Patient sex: F
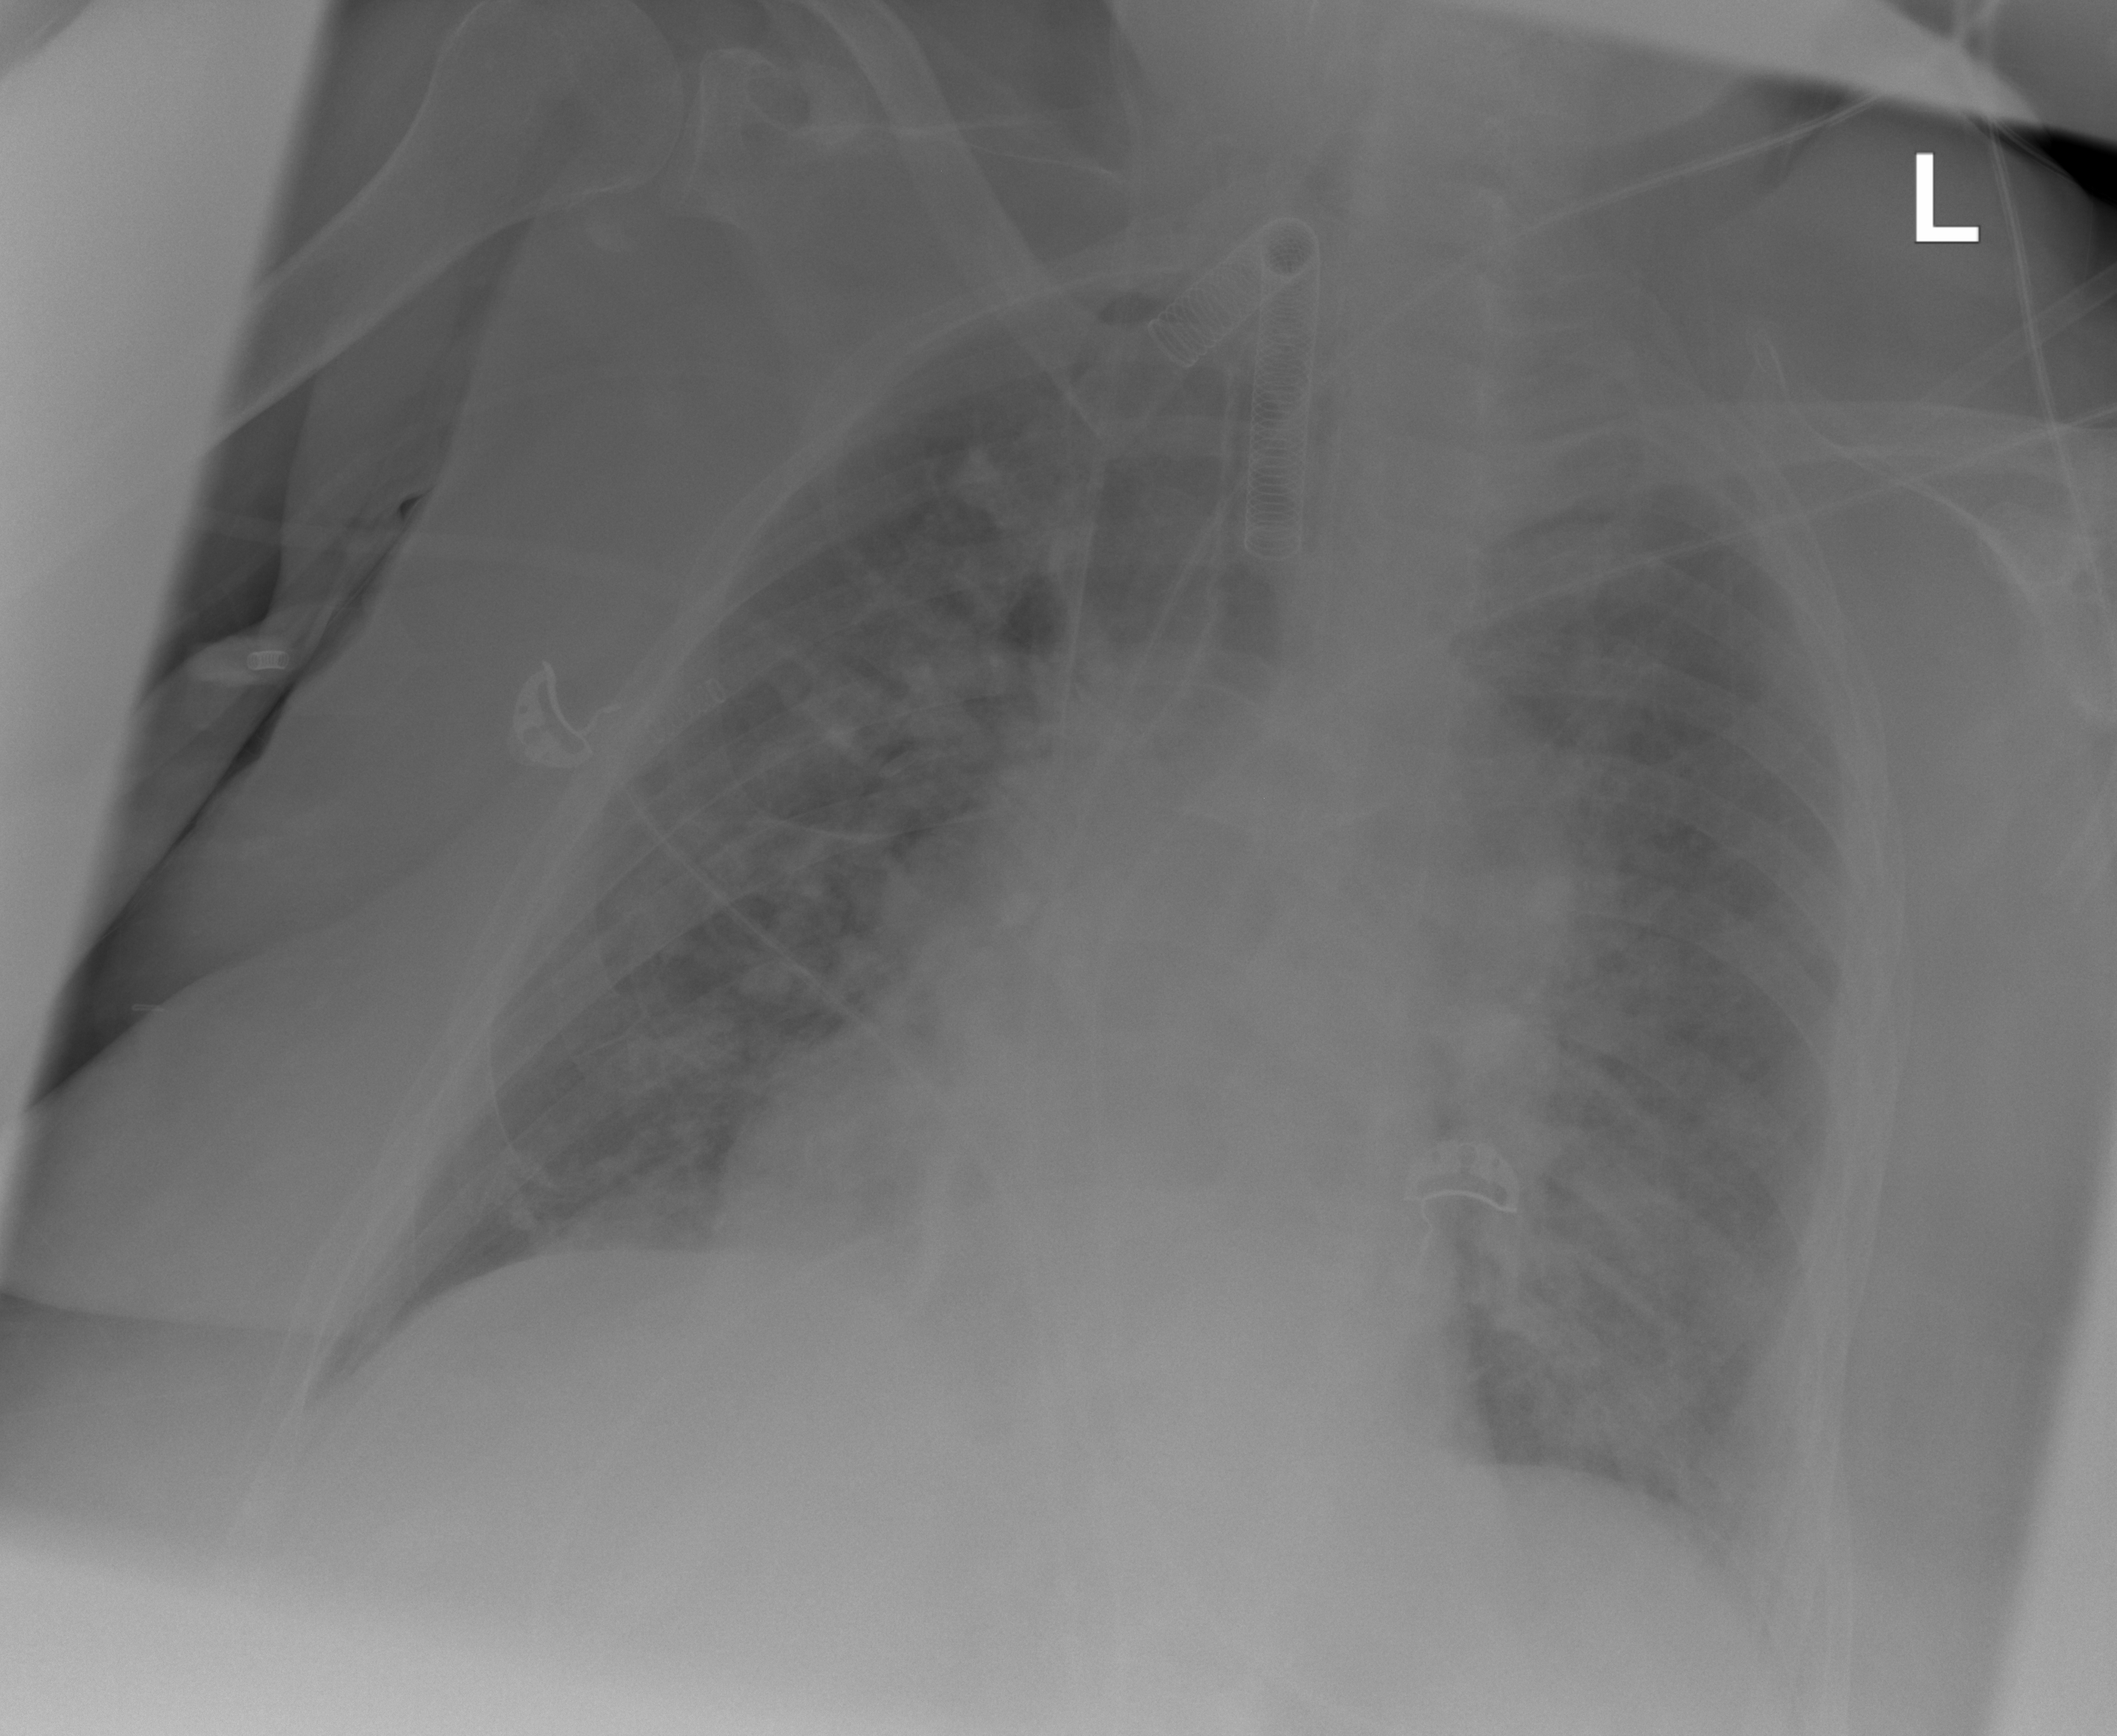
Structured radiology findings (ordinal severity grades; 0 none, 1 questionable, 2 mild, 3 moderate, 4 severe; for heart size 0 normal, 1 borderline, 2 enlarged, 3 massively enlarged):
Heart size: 1
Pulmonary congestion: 3
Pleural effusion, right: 0
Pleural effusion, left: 2
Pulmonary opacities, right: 2
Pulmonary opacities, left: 2
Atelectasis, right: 0
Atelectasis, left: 2